Question: This is the dialog that appears when a NetBeans user selects the 'Attach Debugger...' item from the Debug menu.

I want to preset the value of the Port field so users just need to click OK to start debugging the process that my module has started.
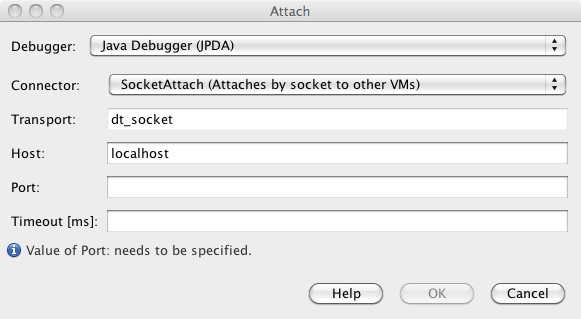
Answer: To use this technique your module will need a dependency on 'Debugger Core API' and the following could go into your 'Installer' (Tested on NetBeans 6.9.1):
'''
// get the _debugger_ properties
org.netbeans.api.debugger.Properties props =
Properties.getDefault().getProperties("debugger");
Map<String, Map<String, String>> toSave = new HashMap<String, Map<String, String>>();
Map<String, String> values = new HashMap<String, String>();
values.put("port", "123"); // <- this is what you're after
toSave.put("com.sun.jdi.SocketAttach", values);
props.setMap("connection_settings", toSave);
'''
For reference, this setting is located in:
> ~/.netbeans/6.9/config/Services/org-netbeans-modules-debugger-Settings.properties
And after running this code you'll have a section like:
> debugger.connection_settings:# java.util.HashMap
debugger.connection_settings.0-key:"com.sun.jdi.SocketAttach"
debugger.connection_settings.0-value:# java.util.HashMap
debugger.connection_settings.0-value.0-key:"port"
debugger.connection_settings.0-value.0-value:"123"
debugger.connection_settings.0-value.length:1
debugger.connection_settings.length:1